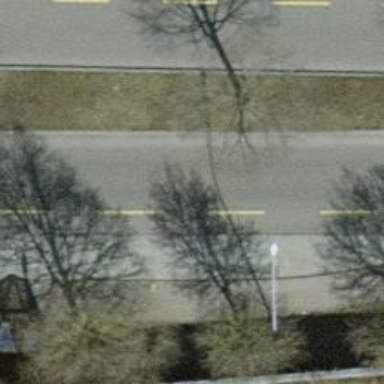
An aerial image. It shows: Trolleybus stop position for public transport.